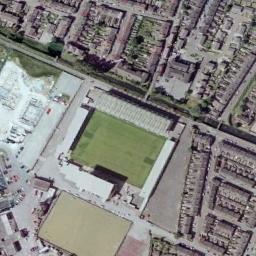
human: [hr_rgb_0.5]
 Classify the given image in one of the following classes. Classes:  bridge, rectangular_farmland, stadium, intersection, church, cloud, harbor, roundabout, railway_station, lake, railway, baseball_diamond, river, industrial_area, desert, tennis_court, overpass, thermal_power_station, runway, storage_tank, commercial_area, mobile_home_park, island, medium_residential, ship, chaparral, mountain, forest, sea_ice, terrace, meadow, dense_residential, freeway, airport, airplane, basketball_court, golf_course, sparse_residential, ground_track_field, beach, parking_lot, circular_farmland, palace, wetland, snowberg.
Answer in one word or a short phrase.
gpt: stadium